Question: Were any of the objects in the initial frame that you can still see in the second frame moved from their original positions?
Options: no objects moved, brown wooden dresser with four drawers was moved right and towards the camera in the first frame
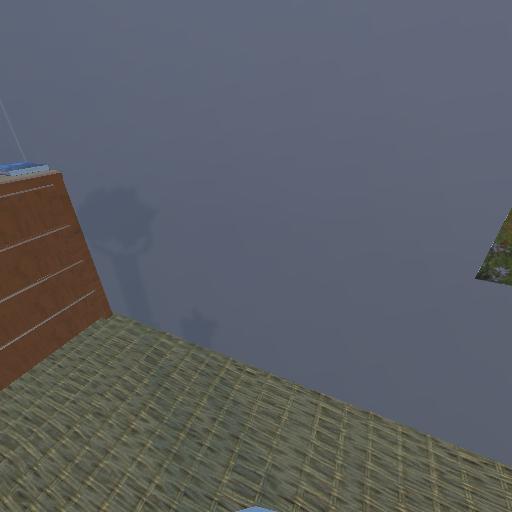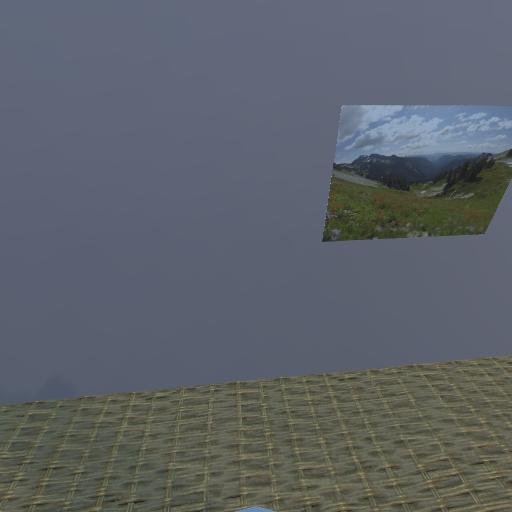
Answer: no objects moved